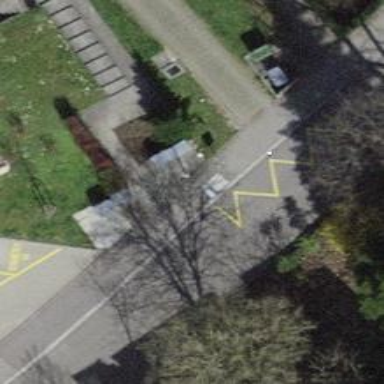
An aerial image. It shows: Platform for public transport and road usage.